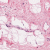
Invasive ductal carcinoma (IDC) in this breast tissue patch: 0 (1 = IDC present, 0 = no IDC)